Interaction volume radius: 5 \u00c5
Interaction volume height: 30 \u00c5
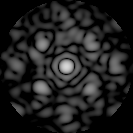
Disorder parameter: 0.5974